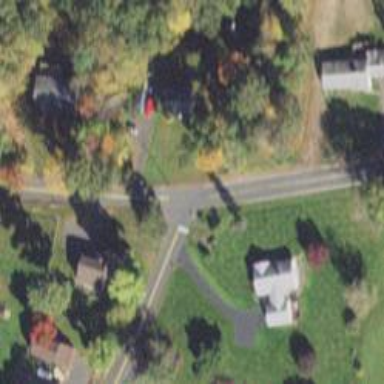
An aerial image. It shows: Road with stop sign.